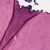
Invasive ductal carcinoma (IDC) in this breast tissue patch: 0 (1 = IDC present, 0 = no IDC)